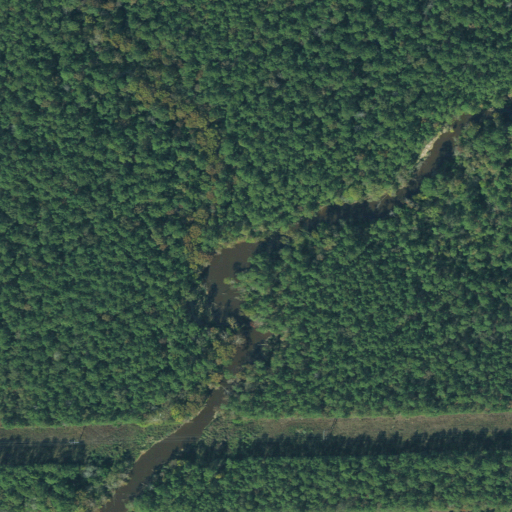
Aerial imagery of valley in Texas named Lee Gully containing woody wetlands, evergreen forest, mixed forest, open development, and herbaceous wetlands